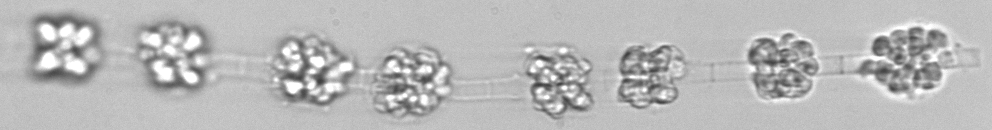
Label: Leptocylindrus_mediterraneus